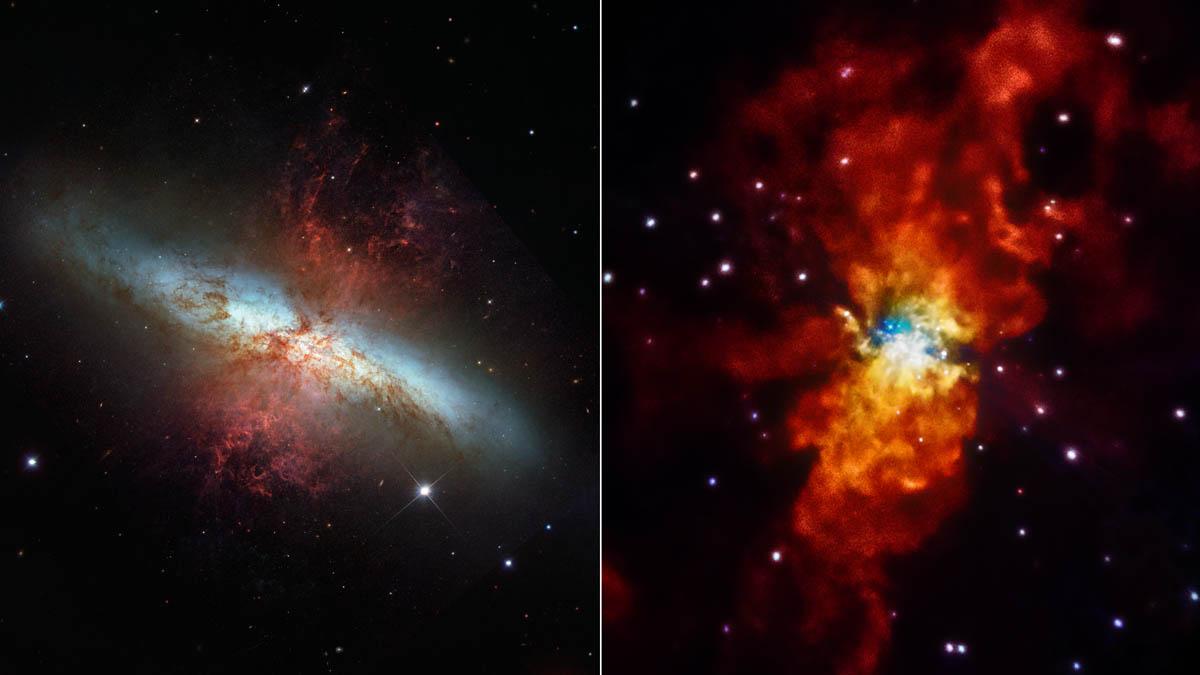
Galaxy in Different Lights NuSTAR